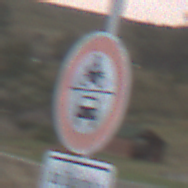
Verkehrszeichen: VerbotKraftfahrzeuge
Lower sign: SonstigeFahrzeugePersonengruppenFrei2
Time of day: SunriseSunset
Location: Outdoor (RoadRail)
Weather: PartlyCloudy
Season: NotSpecified
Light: Natural